Question: I create a FBSDKShareDialog in code
'''
- (void)shareWithFacebookDialog;
{
FBSDKShareLinkContent* content = [[FBSDKShareLinkContent alloc] init];
content.contentURL = [NSURL URLWithString:@"Path Redacted"];
content.contentTitle = @"Title Redacted";
content.contentDescription = @"Description Redacted";
FBSDKShareDialog* dialog = [[FBSDKShareDialog alloc] init];
[dialog setMode:FBSDKShareDialogModeNative];
[dialog setShareContent:content];
[dialog setDelegate:self];
[dialog setFromViewController:self];
[dialog show];
}
'''
The dialog launches and all the information is correct

But as soon as Post is tapped the dialog closes and the cancel delegate is called.
'''
- (void)sharerDidCancel:(id<FBSDKSharing>)sharer;
'''
Has anyone seen this? Found a way to overcome it?
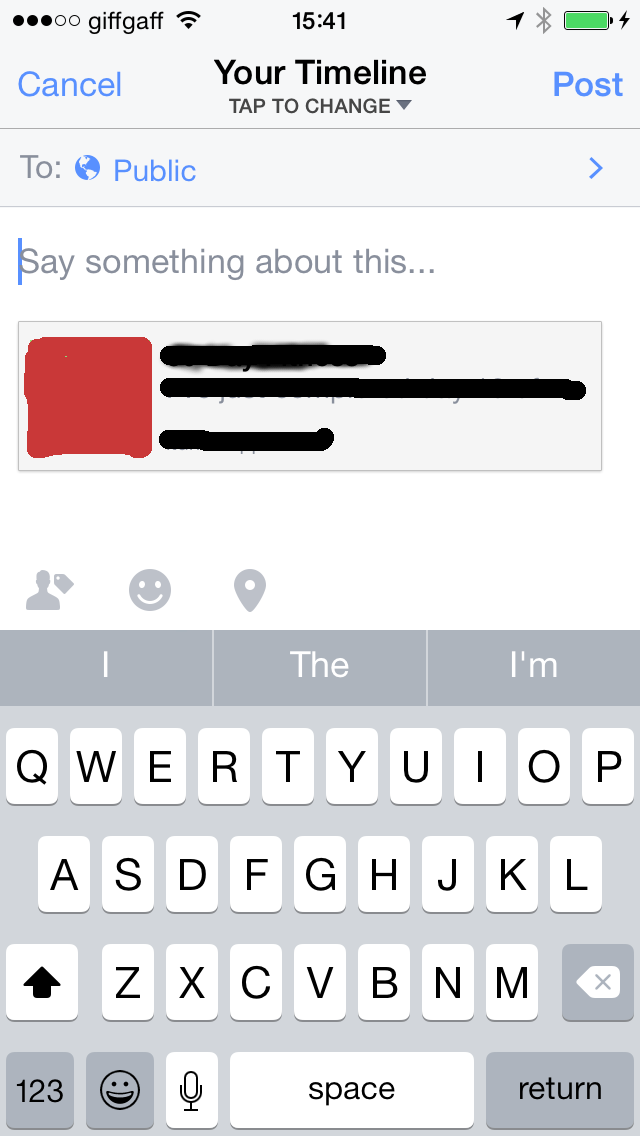
Answer: replace your code with this
'''
- (void)shareWithFacebookDialog;
{
FBSDKShareLinkContent content = [[FBSDKShareLinkContent alloc]init];
content.contentURL = [NSURL URLWithString:@"https://www.google.com"];
content.contentTitle = @"ContentTitle";
content.contentDescription = @"ContentDescription";
[FBSDKShareDialog showFromViewController:self
withContent:content
delegate:self];
}
'''
tell me if it works.